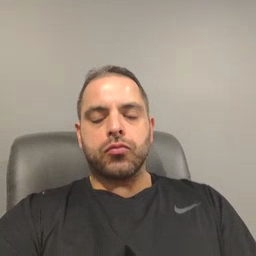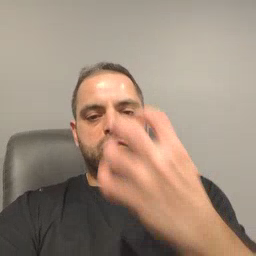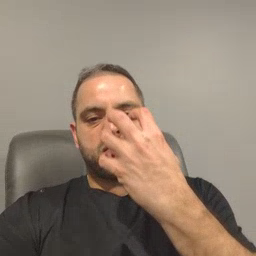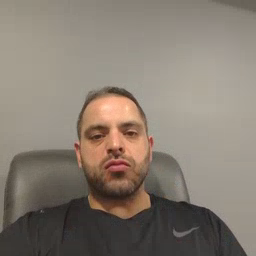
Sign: mad